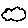
Label: cloud